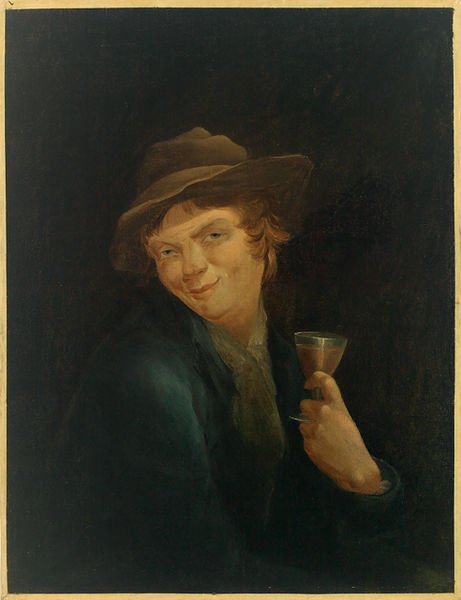
Titel: The Tippler
Künstler: Washington Allston
Standort: Amherst (Massachusetts, USA)
Institution: Mead Art Museum, Amherst College
Schlagwörter: blue, hat, oil, red, white, black, dark, face, green, hair, nose, old, painting, portrait, woman, pink, brown, wine, hand, man, skin, background, head, orange, eyes, suit, chin, coat, mouth, scarf, glass, jacket, smile, happy, person, human, cheecks, cheeks, pose, eye, finger, fingers, cup, ginger, lips, canvas, cheek, eyebrows, drunk, tan, alcohol, drink, liquor, drinking, creepy, funny, blaue jacke, smirk, curve, brows, sly, weird, sinner, scruffy, mna, portratit, drunking, crafty, dark light, scamp, frau, becher, lächeln, hut, dunkel, abendstimmung, blickkontakt